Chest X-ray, AP view. Patient: 58 years old, sex F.
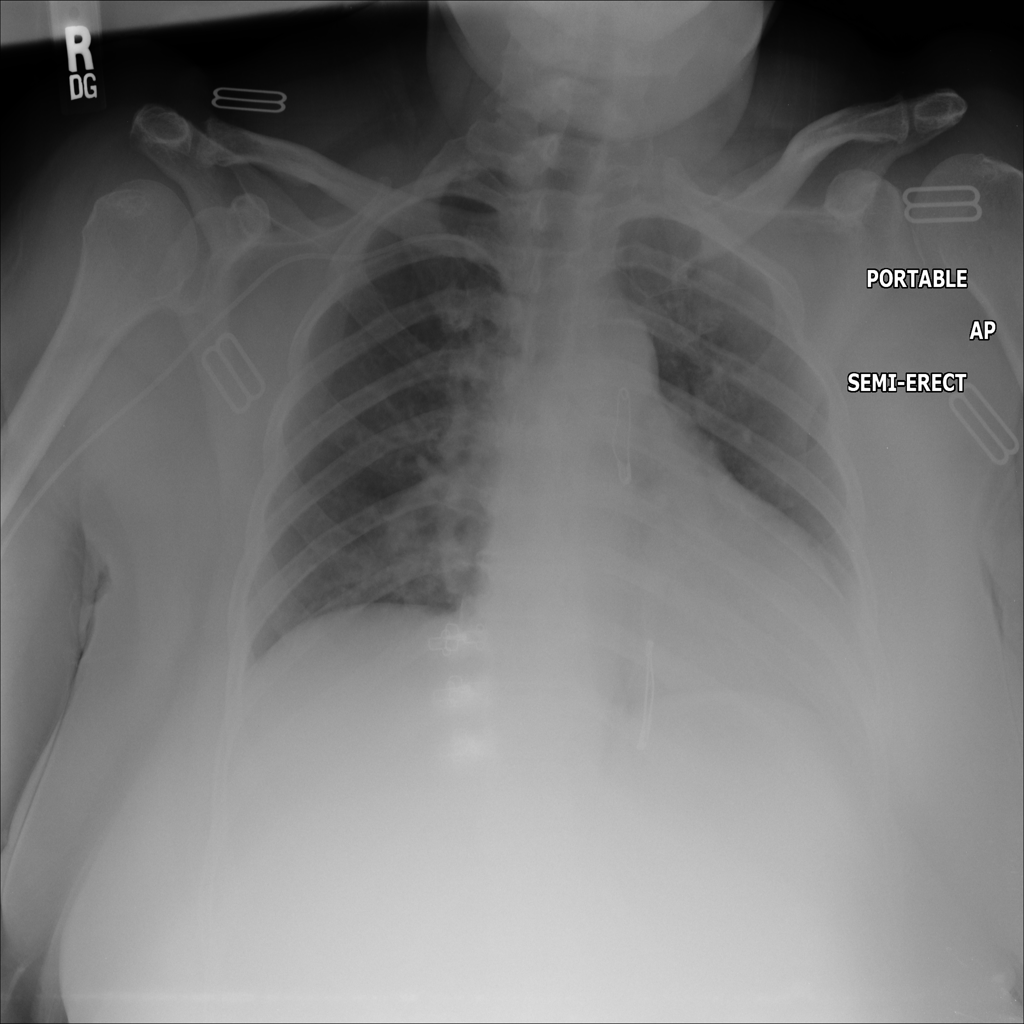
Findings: No Finding